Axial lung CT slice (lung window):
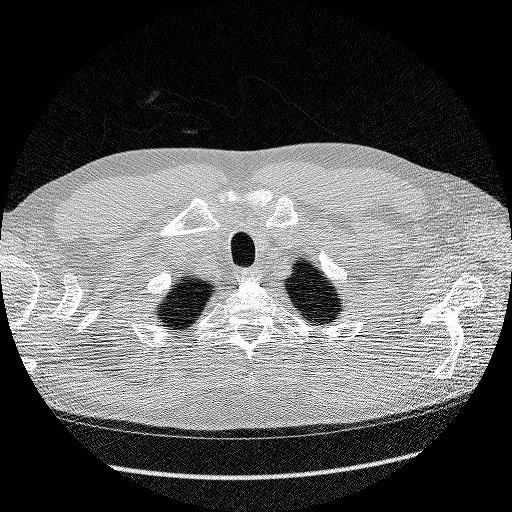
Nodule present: no